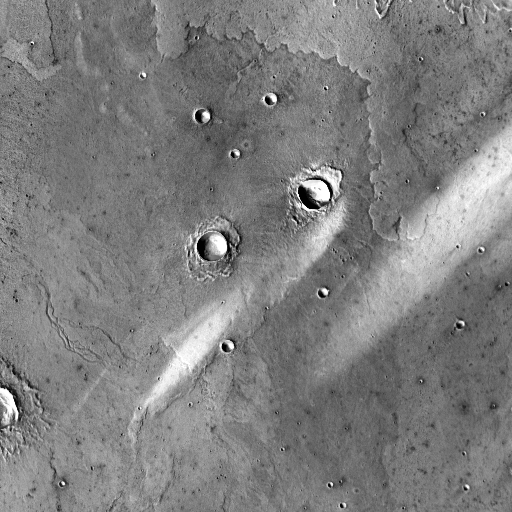
Crater classes present: Background, Other, Layered